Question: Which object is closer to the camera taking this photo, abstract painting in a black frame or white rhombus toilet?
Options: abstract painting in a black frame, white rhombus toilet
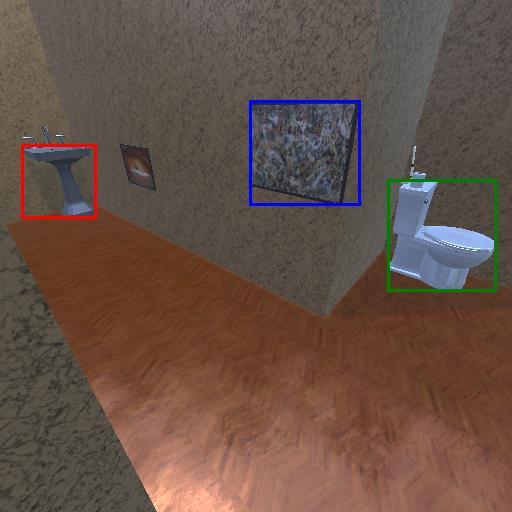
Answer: abstract painting in a black frame